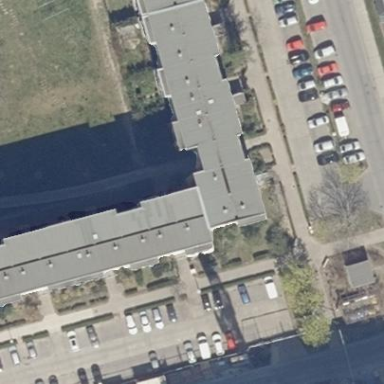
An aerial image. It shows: Flat-roofed apartment building.